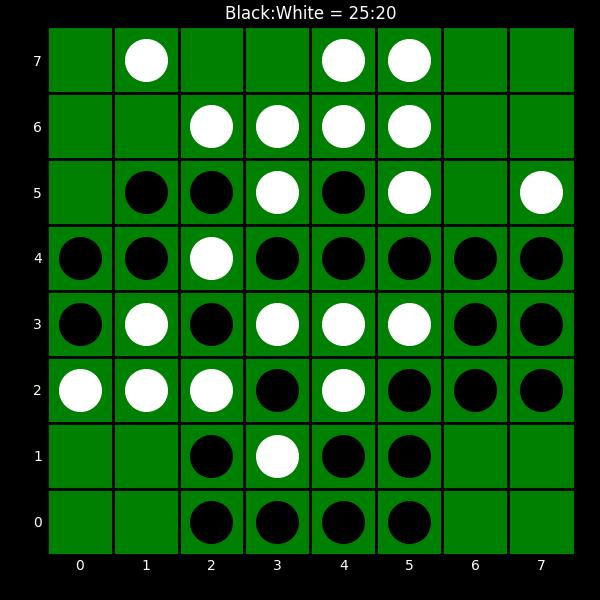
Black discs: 25
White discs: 20